Interaction volume radius: 5 \u00c5
Interaction volume height: 20 \u00c5
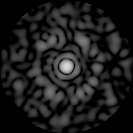
Disorder parameter: 0.7923